Interaction volume radius: 10 \u00c5
Interaction volume height: 35 \u00c5
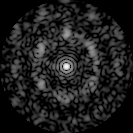
Disorder parameter: 0.7006